Interaction volume radius: 5 \u00c5
Interaction volume height: 15 \u00c5
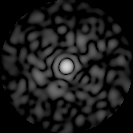
Disorder parameter: 0.8042